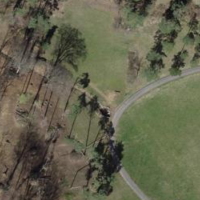
EUNIS habitat code: 44
Species observed at this site:
Pholidoptera griseoaptera
Podarcis muralis
Gonepteryx rhamni
Campanula glomerata
Leucanthemum vulgare
Nemobius sylvestris
Euphorbia cyparissias
Chorthippus biguttulus
Melittis melissophyllum
Salvia pratensis
Anthocharis cardamines
Phaneroptera falcata
Ruspolia nitidula
Pseudochorthippus parallelus
Vanessa atalanta
Gryllus campestris
Lacerta agilis
Gomphocerippus rufus
Anguis fragilis